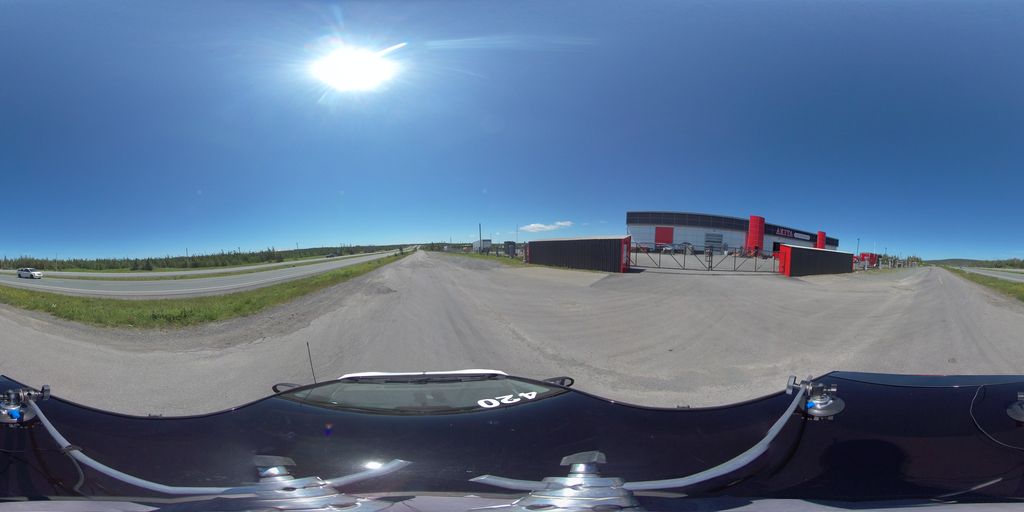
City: st_johns